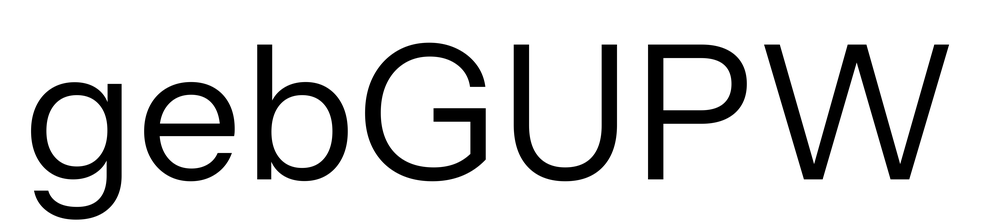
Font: InstrumentSans_Regular